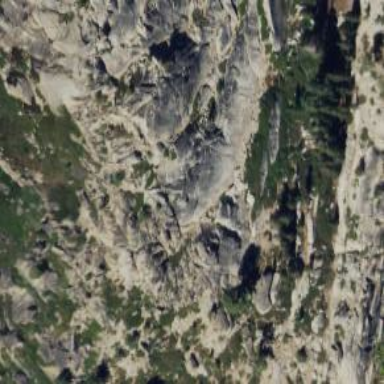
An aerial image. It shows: Pitch in the leisure land with climbing crag.